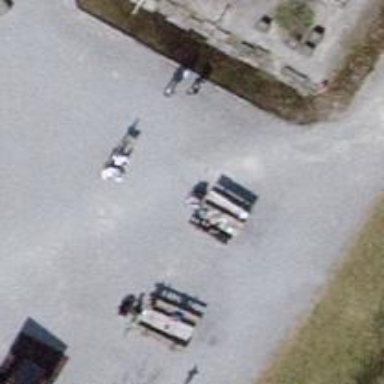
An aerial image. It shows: Brown picnic table on leisure land.